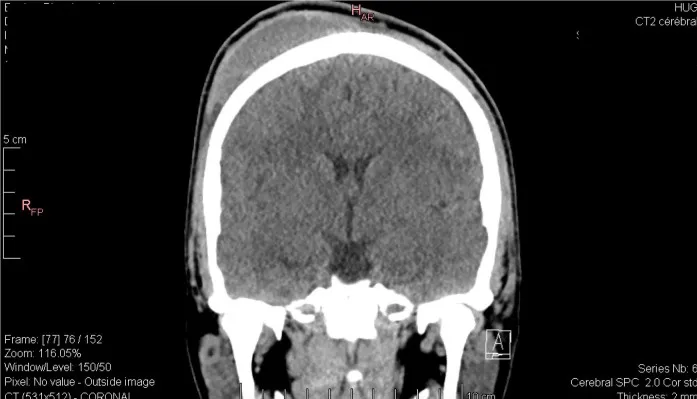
Coronal view of the head computed tomography scan revealing a large right-sided subgaleal hematoma.
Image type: radiology (ct)